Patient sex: F
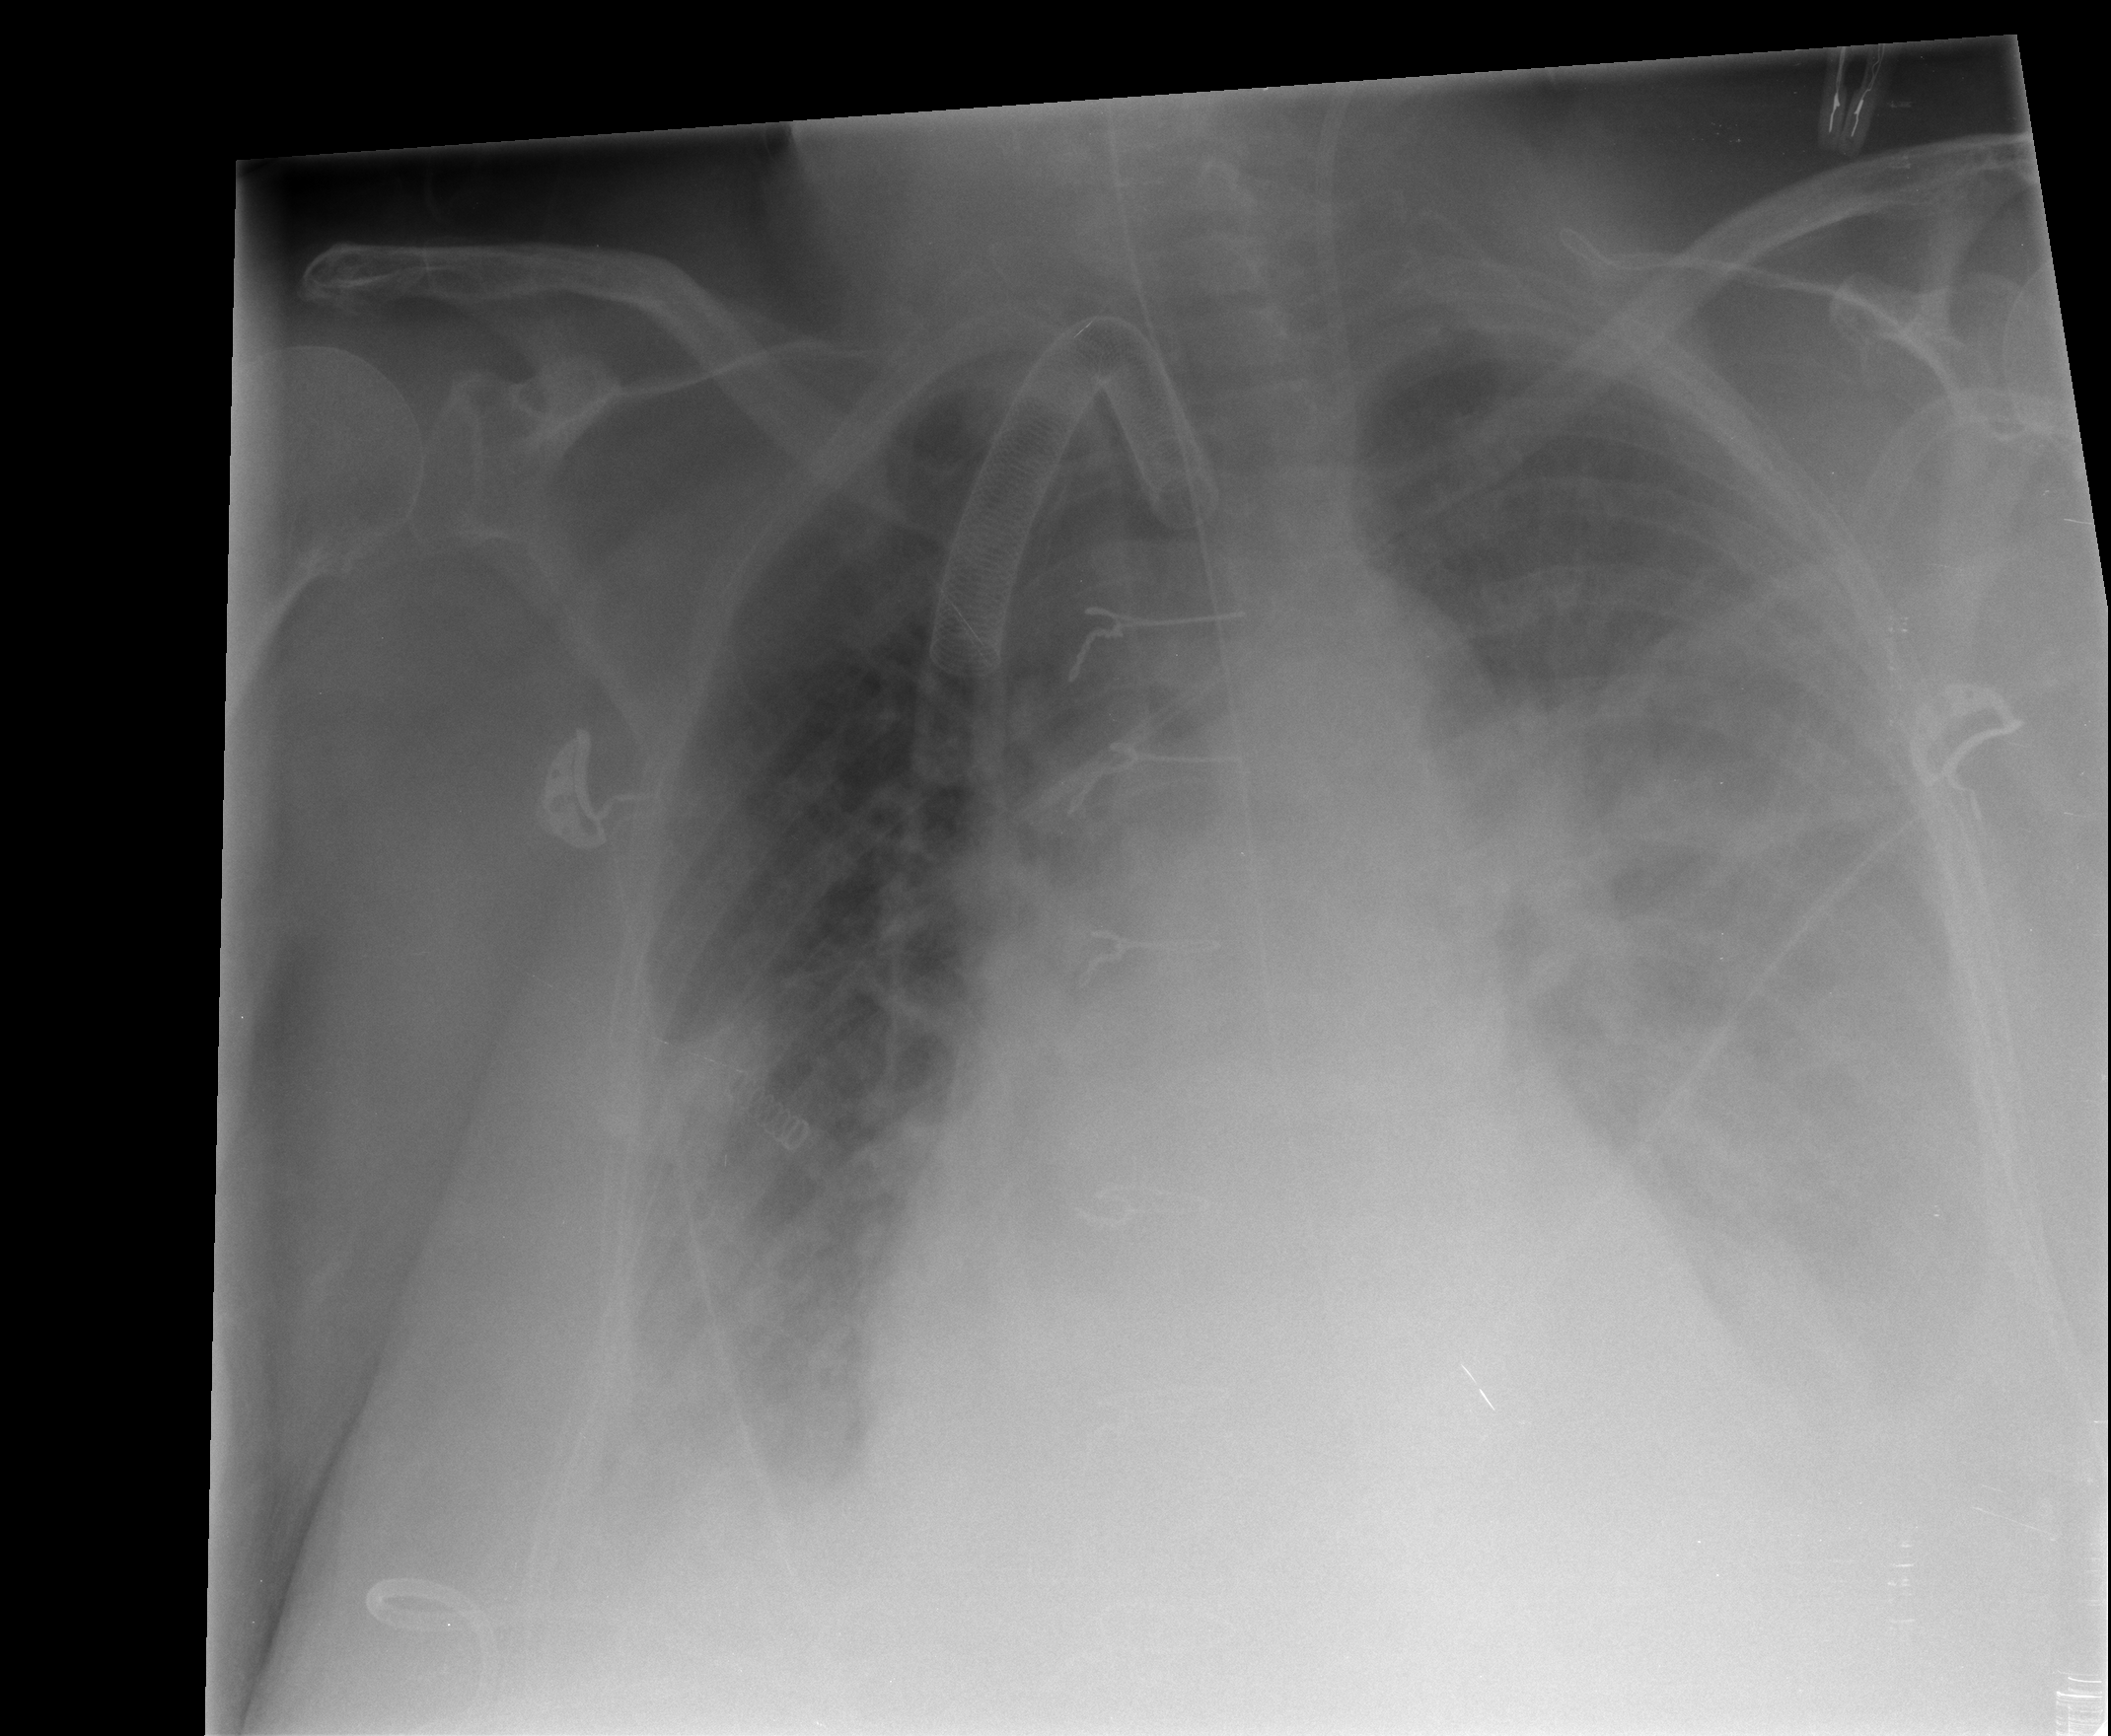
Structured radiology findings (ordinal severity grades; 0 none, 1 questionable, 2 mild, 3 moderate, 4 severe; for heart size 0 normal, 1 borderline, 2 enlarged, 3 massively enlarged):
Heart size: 2
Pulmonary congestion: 3
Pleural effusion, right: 3
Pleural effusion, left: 3
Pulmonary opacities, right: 2
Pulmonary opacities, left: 0
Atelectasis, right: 2
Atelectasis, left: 4